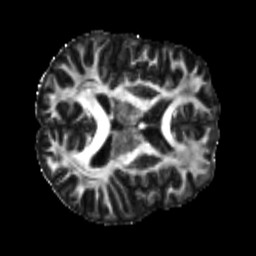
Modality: FA
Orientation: axial
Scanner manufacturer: siemens
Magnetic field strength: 3 T
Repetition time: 4 s
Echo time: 0.0594 s